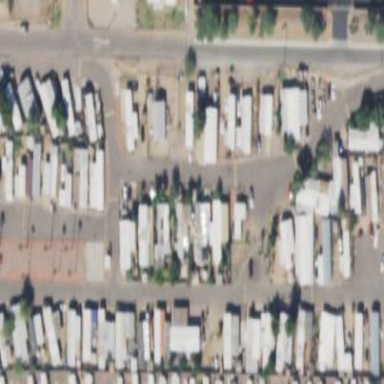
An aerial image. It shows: Residential area known as trailer park.